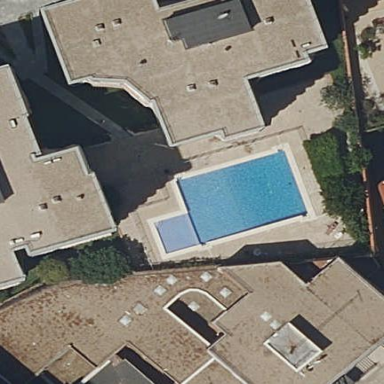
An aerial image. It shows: Swimming pool located in leisure land.